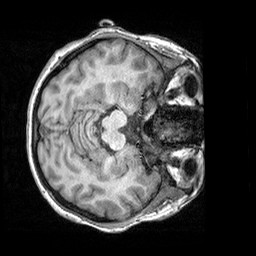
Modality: T1w
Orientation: axial
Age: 21
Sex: female
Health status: healthy
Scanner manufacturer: siemens
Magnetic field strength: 3 T
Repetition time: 2.3 s
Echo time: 0.00303 s